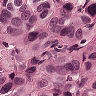
Metastatic tissue present: yes